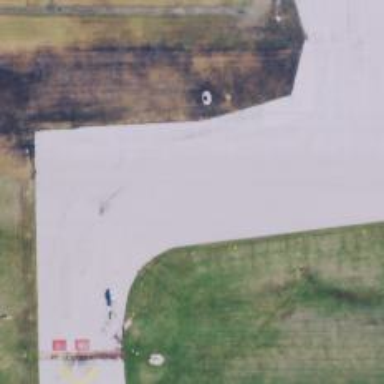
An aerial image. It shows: View of taxiway at the airport.